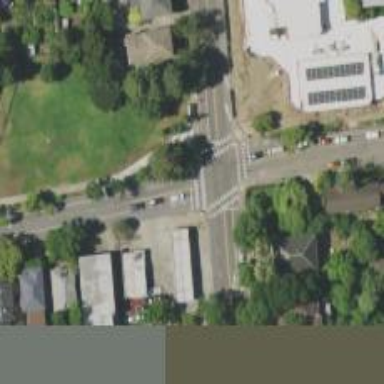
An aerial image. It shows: Crossing road.